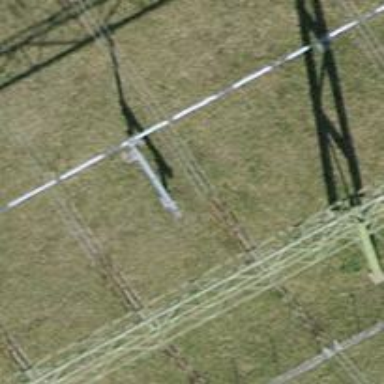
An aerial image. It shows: Power line carrying busbar.